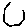
Label: hexagon